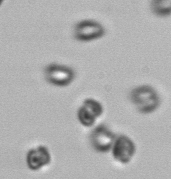
Label: Phaeocystis